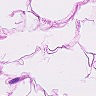
Metastatic tissue present: no